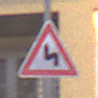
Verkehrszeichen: DoppelkurveZunaechstLinks
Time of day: Night
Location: Outdoor (Urban)
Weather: Overcast
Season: Winter
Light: Artificial